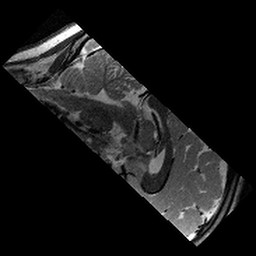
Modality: T2w
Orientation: sagittal
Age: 9
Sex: female
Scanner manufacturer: siemens
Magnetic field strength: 3 T
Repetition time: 9.23 s
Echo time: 0.067 s